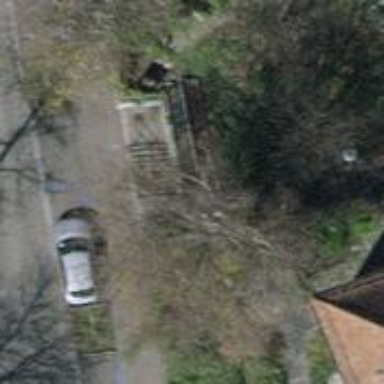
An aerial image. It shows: Stone steps along the road.